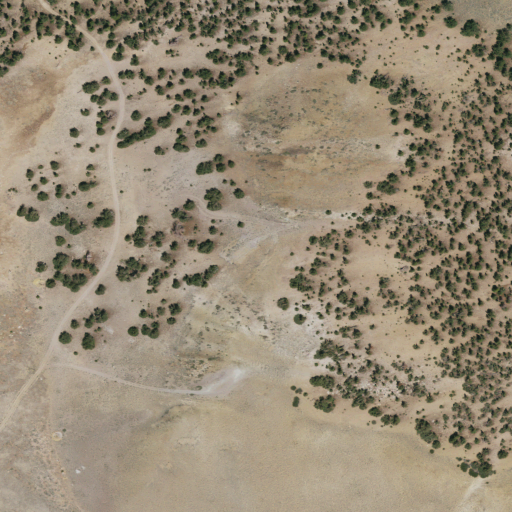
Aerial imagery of plain(s) in California named Boulder Flat containing shrub and evergreen forest